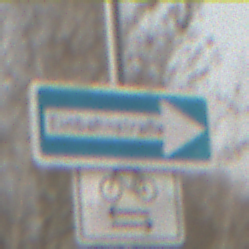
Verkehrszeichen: EinbahnstrasseRechtsweisend
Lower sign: RichtungsangabeDurchPfeile9
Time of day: MorningAfternoon
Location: Outdoor (Nature)
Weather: PartlyCloudy
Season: Winter
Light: Natural